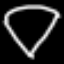
Label: diamond